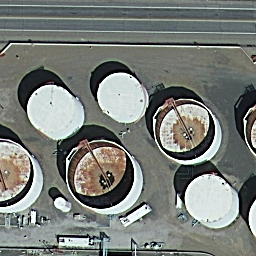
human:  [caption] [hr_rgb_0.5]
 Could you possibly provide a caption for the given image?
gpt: Some storage tanks are scattered distributed on the ground .

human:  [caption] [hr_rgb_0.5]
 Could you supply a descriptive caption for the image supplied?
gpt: There are some storage tanks scattered distributed on the ground .

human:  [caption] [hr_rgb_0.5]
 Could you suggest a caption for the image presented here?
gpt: There are some storage tanks scattered distributed on the ground .

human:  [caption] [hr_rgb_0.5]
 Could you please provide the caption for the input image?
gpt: Some storage tanks are scattered distributed on the ground .

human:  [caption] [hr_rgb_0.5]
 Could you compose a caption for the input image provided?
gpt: Some storage tanks are scattered distributed on the ground .